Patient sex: M
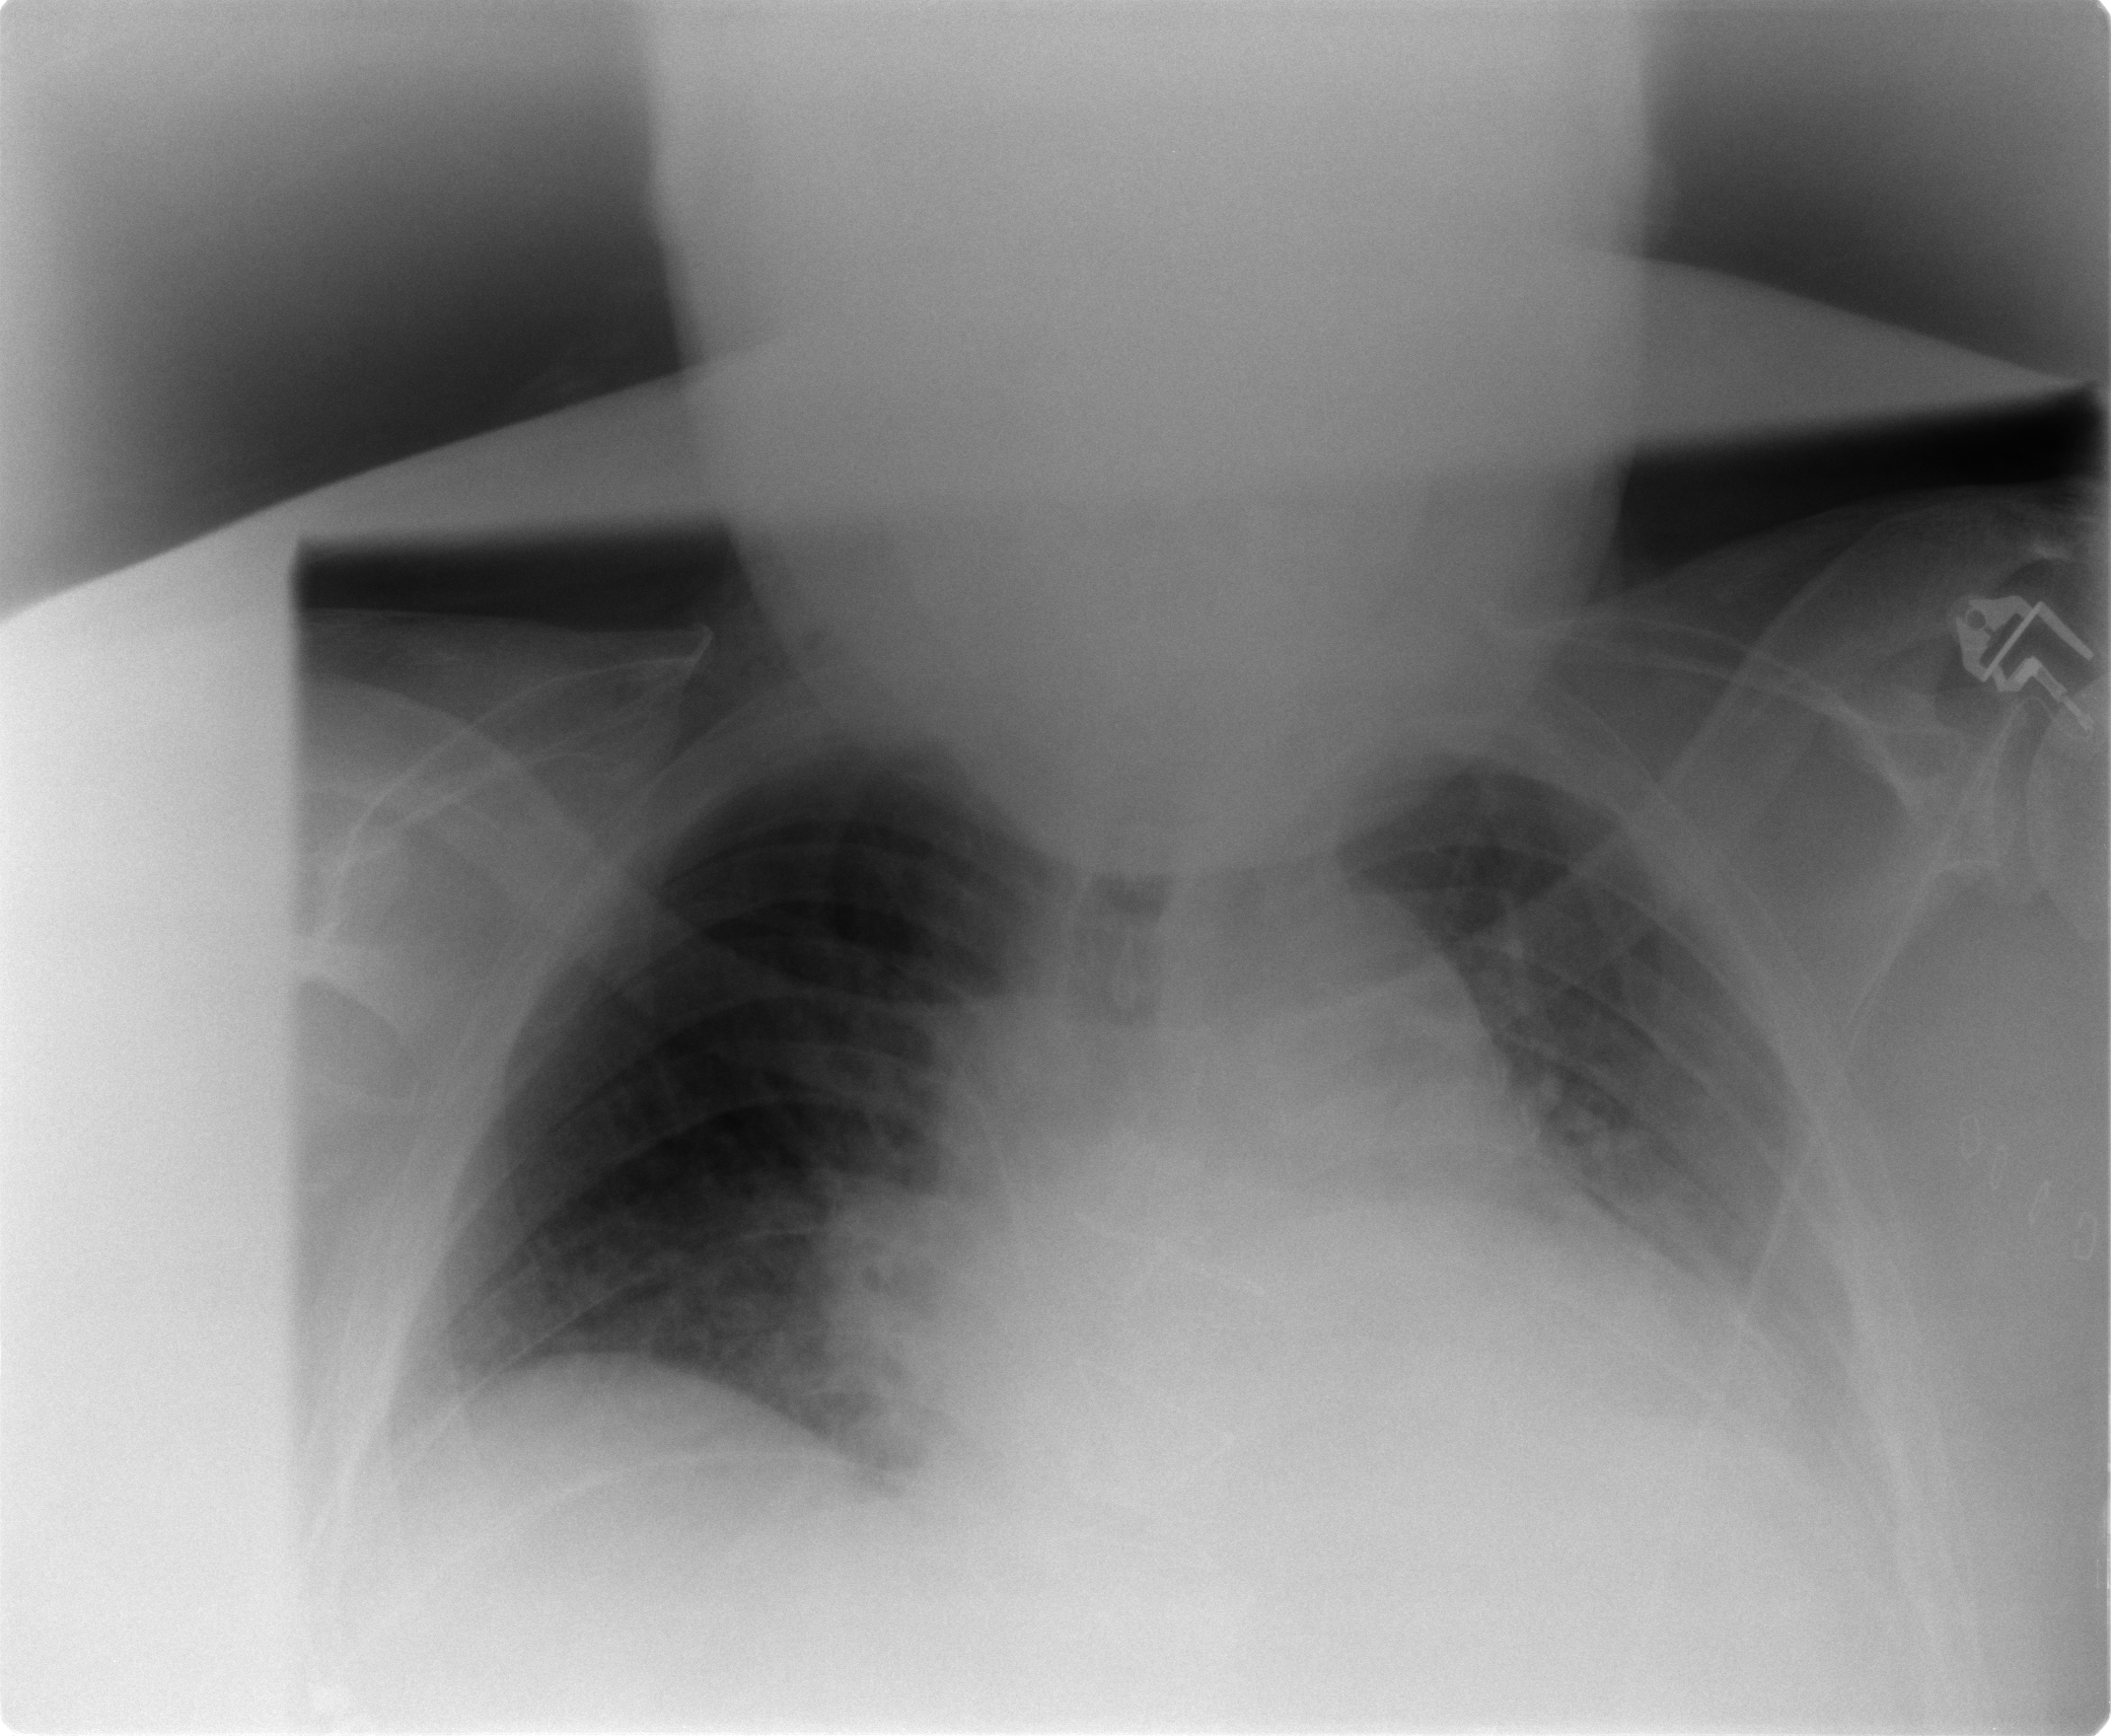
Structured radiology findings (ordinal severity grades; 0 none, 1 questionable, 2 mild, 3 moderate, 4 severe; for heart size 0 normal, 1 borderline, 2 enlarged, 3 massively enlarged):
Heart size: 2
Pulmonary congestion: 1
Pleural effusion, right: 0
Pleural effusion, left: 2
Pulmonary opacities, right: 0
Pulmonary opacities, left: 0
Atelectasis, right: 1
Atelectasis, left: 2